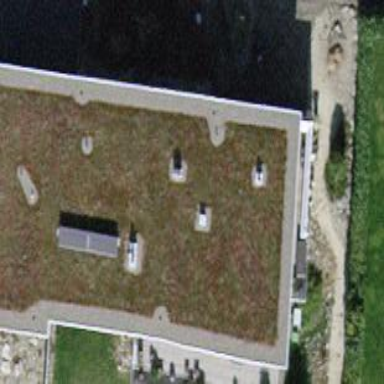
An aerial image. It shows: Building with gabled roof.